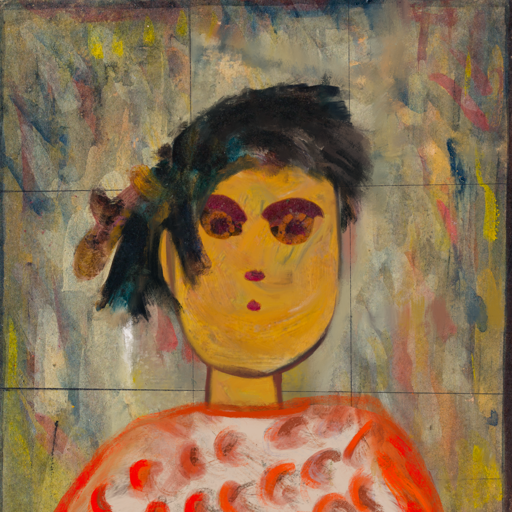
Background: GypsyMother, Head And Neck Front: After_Raid, Face Front: Doll, Bust: Rupkatha, Hair Front: Pipe, Head Accessory: Blank, Second Necklace: Blank, Necklace: Blank, Baby: Blank